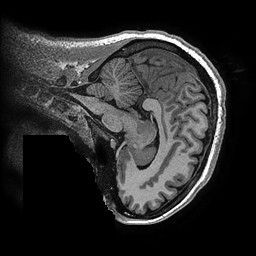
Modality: T1w
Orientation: sagittal
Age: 23
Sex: female
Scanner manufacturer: ge
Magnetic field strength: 3 T
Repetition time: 0.006952 s
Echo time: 0.00292 s